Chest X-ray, PA view. Patient: 57 years old, sex F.
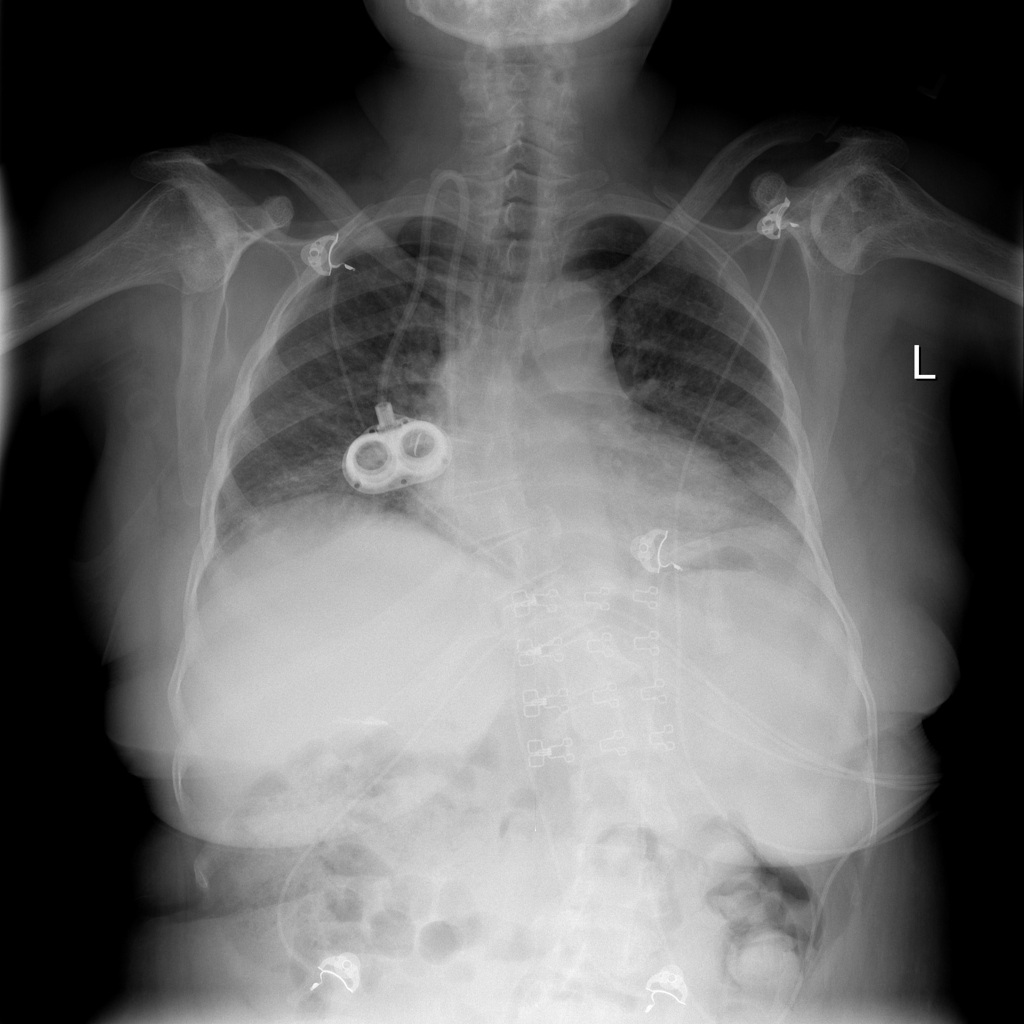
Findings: No Finding